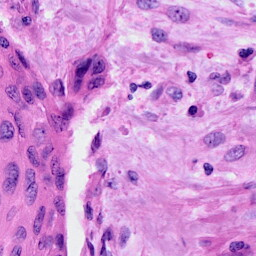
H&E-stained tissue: Cervix